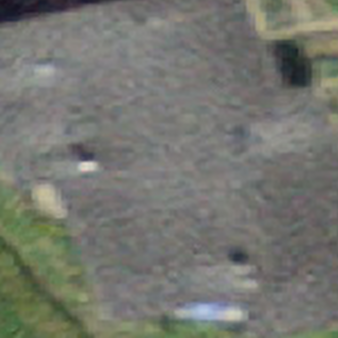
Label: other